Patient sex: F
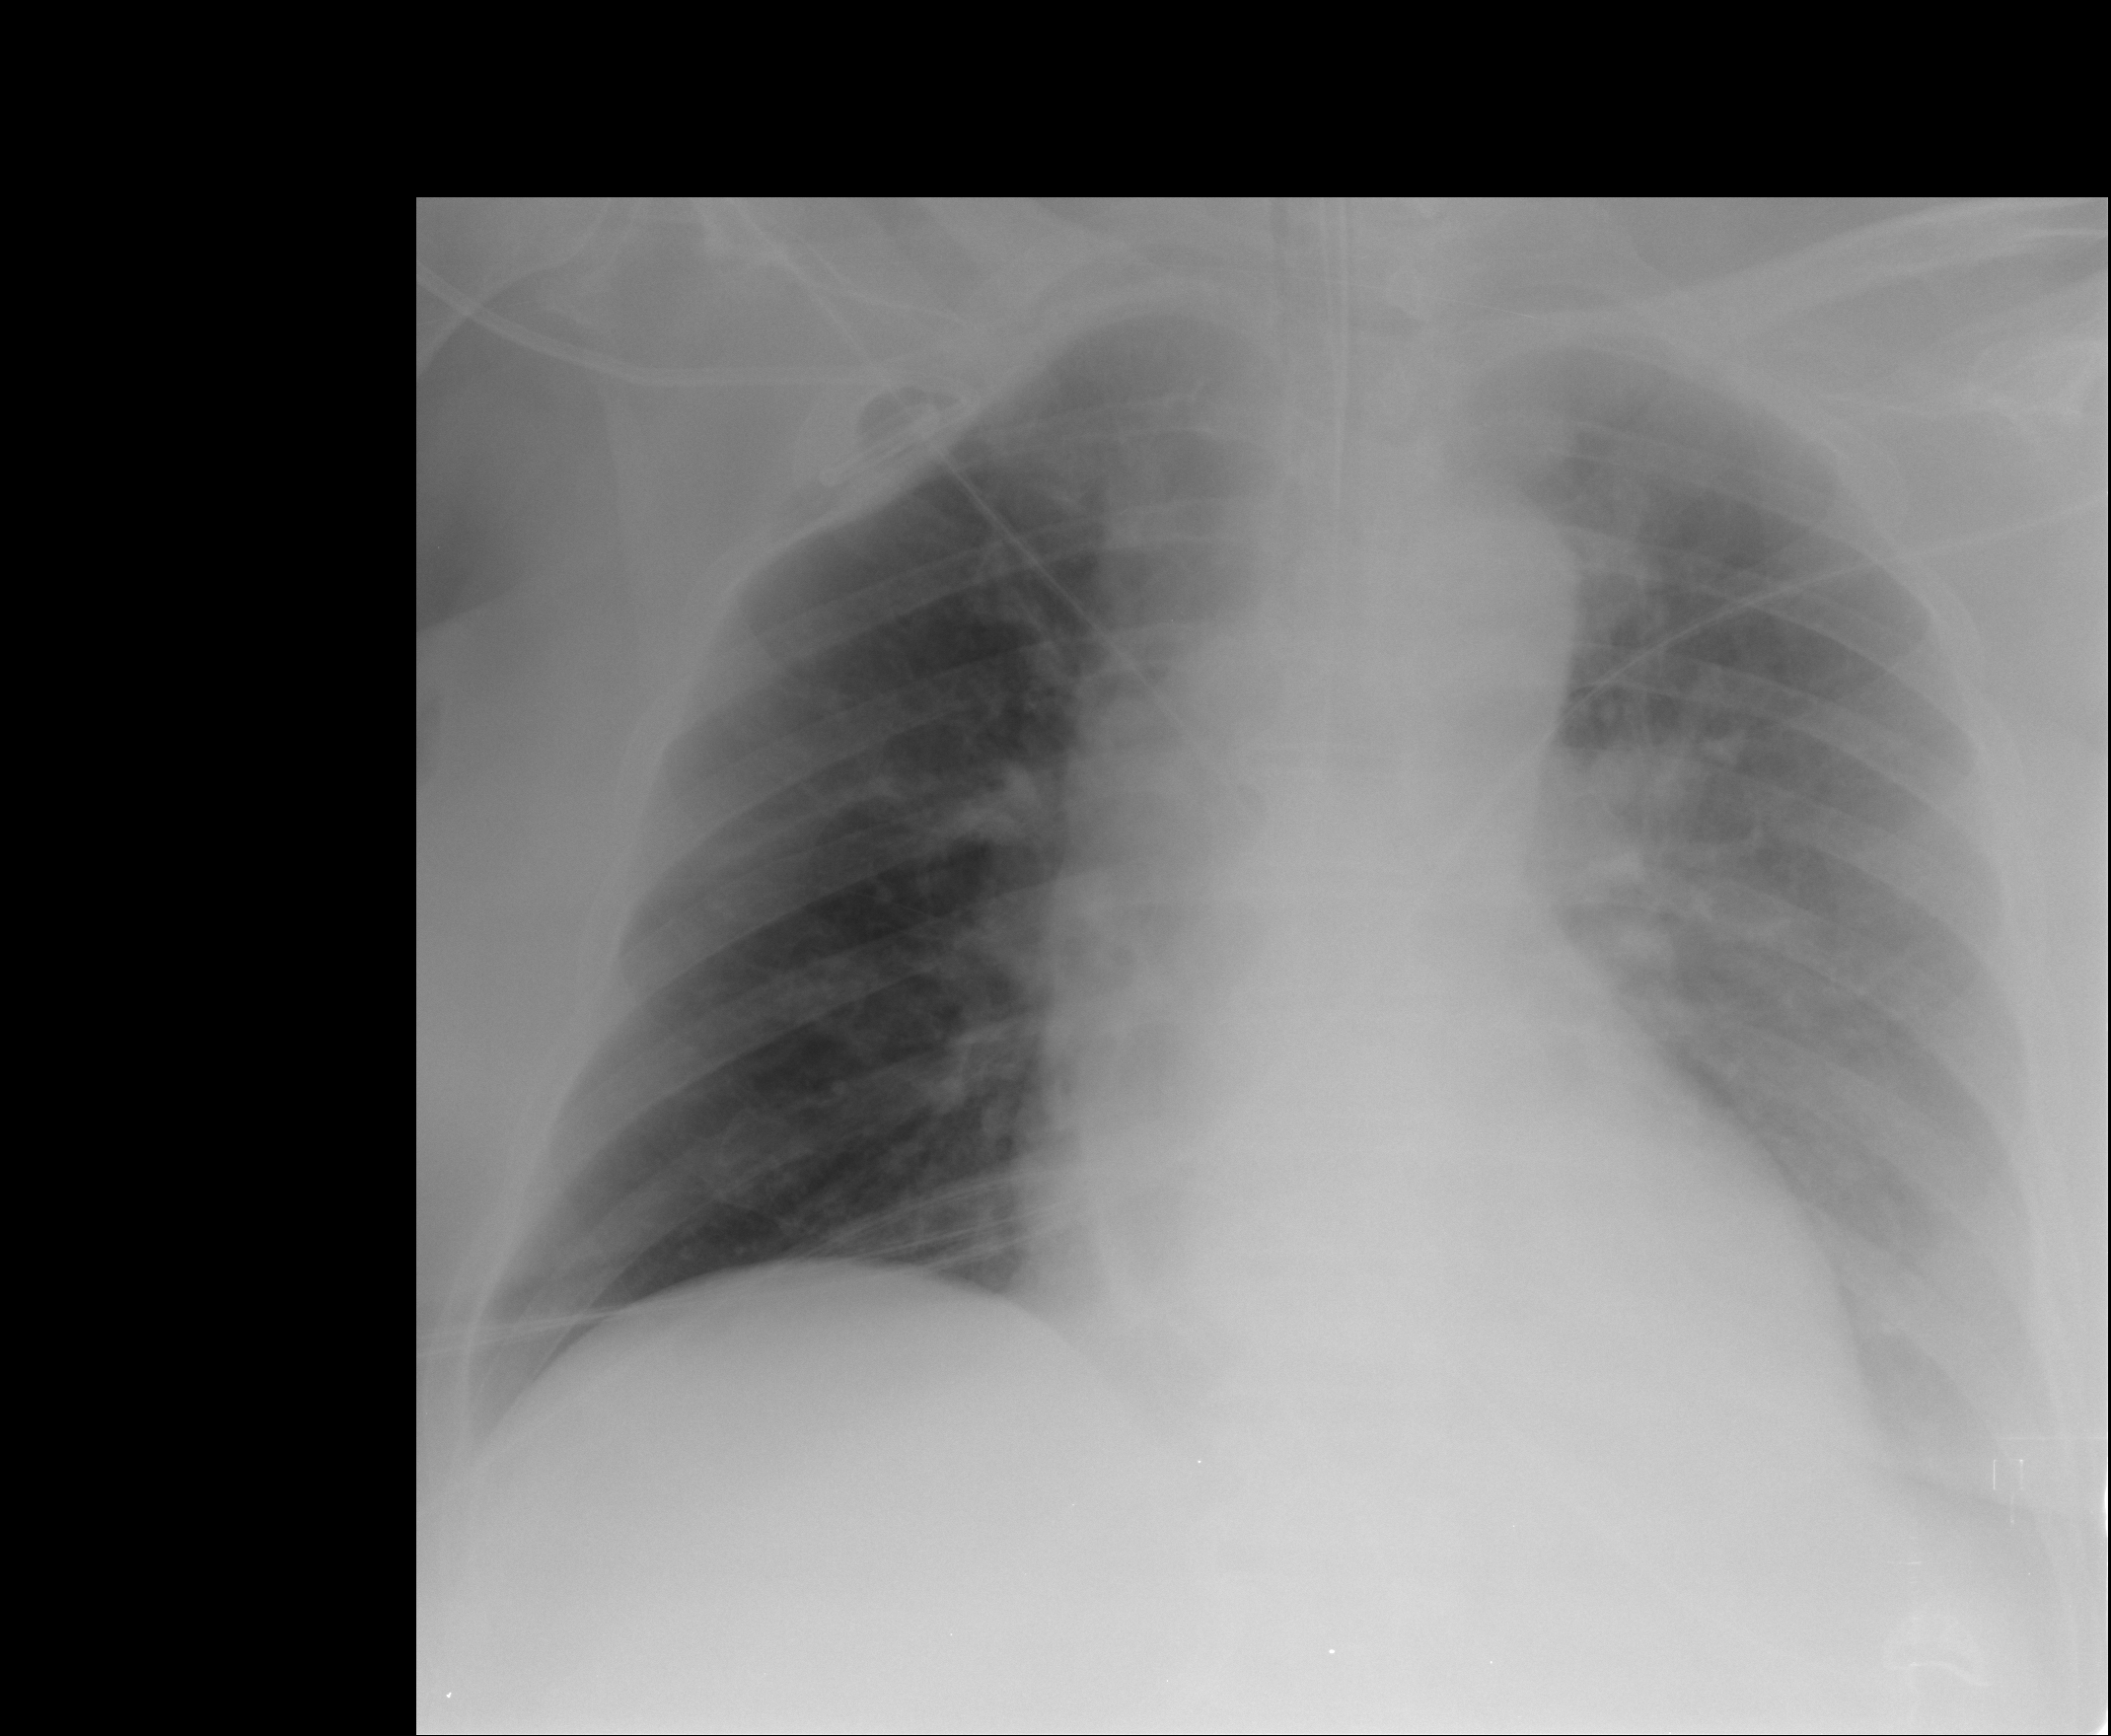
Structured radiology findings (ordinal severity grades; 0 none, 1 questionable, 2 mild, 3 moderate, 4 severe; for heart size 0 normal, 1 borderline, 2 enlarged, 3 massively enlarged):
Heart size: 2
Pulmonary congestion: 2
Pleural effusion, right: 2
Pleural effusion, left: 2
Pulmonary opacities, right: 0
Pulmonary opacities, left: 0
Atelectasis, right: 0
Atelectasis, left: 0